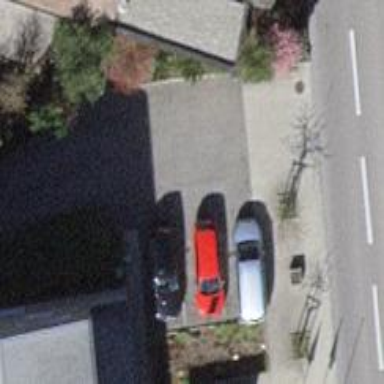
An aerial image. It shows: Street-side parking area.